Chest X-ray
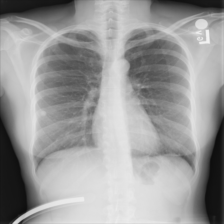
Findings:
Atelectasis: negative
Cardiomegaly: negative
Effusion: negative
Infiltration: negative
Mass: negative
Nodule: positive
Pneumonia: negative
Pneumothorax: negative
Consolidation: negative
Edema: negative
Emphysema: negative
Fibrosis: negative
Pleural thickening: negative
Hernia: negative